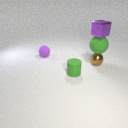
small brown metal sphere below small purple metal cube